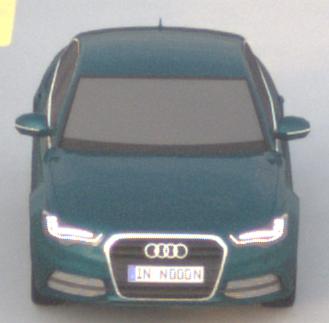
Make: Audi
Model: A6 2.0 TFSI
Detailed model: A6 (C7) Limousine
Model produced from: 2011/10
Model produced until: 2014/09
Doors: 4
Color: blue
Road condition: dry road
Daytime: sunrise or sunset
Contrast: low contrast